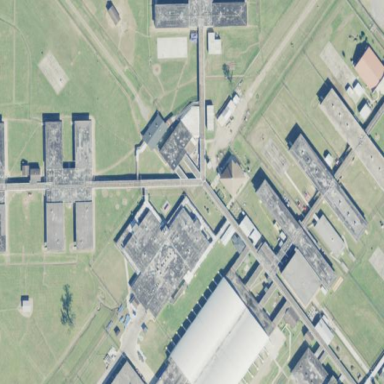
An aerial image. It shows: Building used for police detention.